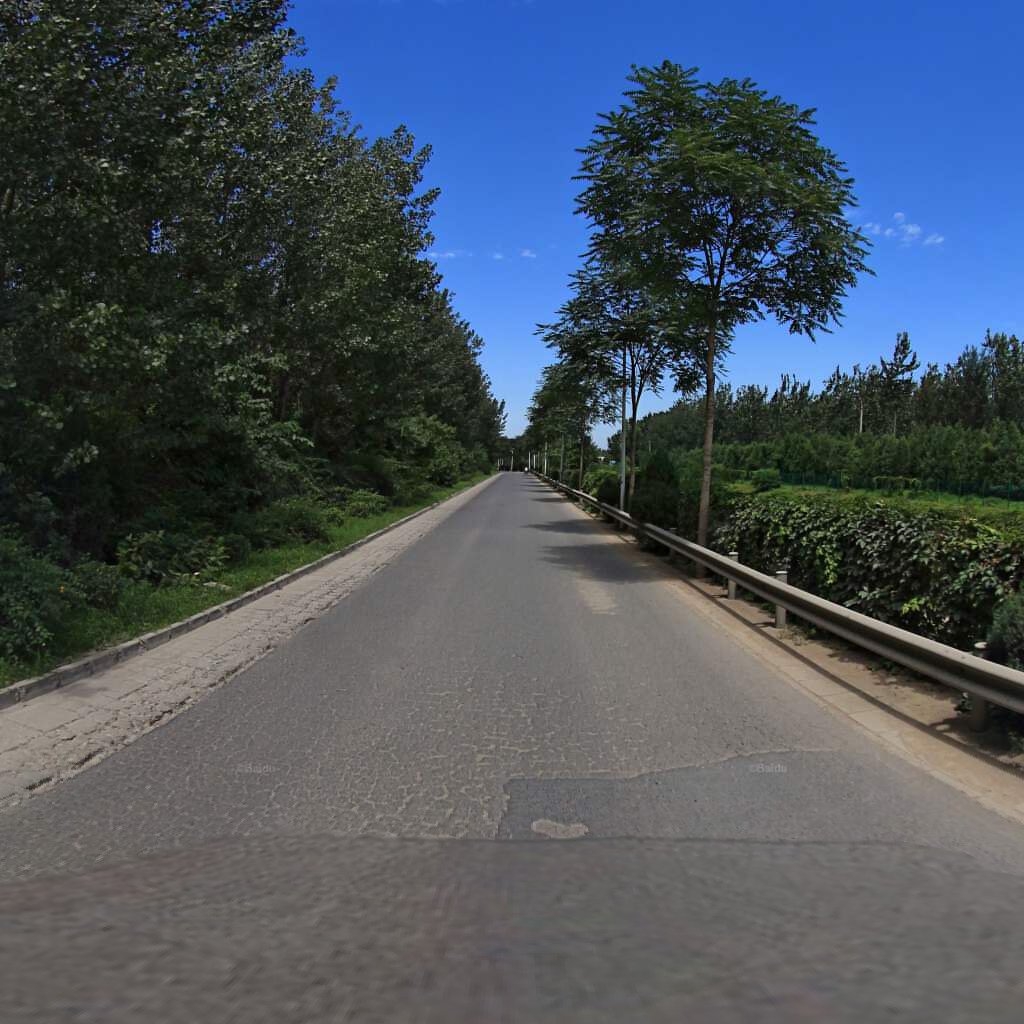
Region: Haidian
Road damage annotations: alligator crack